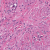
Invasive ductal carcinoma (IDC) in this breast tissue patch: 0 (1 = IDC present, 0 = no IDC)